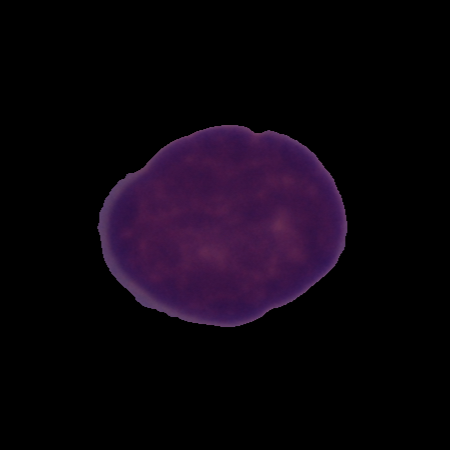
Label: cancer